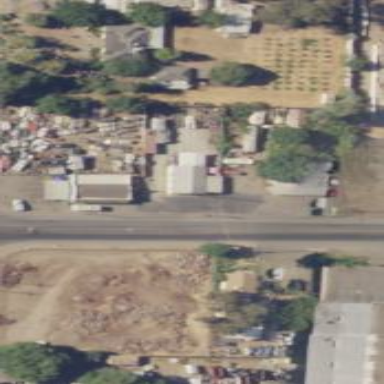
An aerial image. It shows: Area designated for garages.